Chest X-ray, AP view. Patient: 28 years old, sex F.
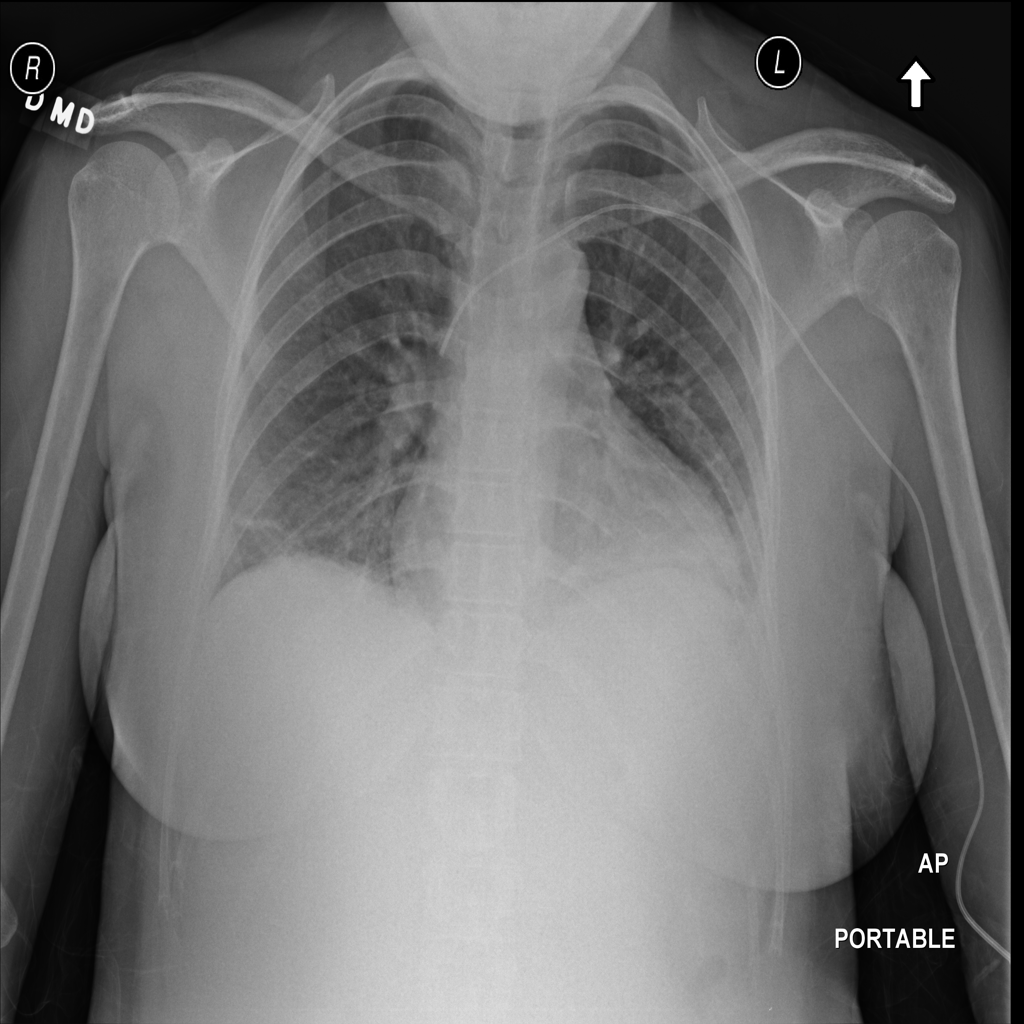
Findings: Atelectasis